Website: lowes
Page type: delivery-shipping
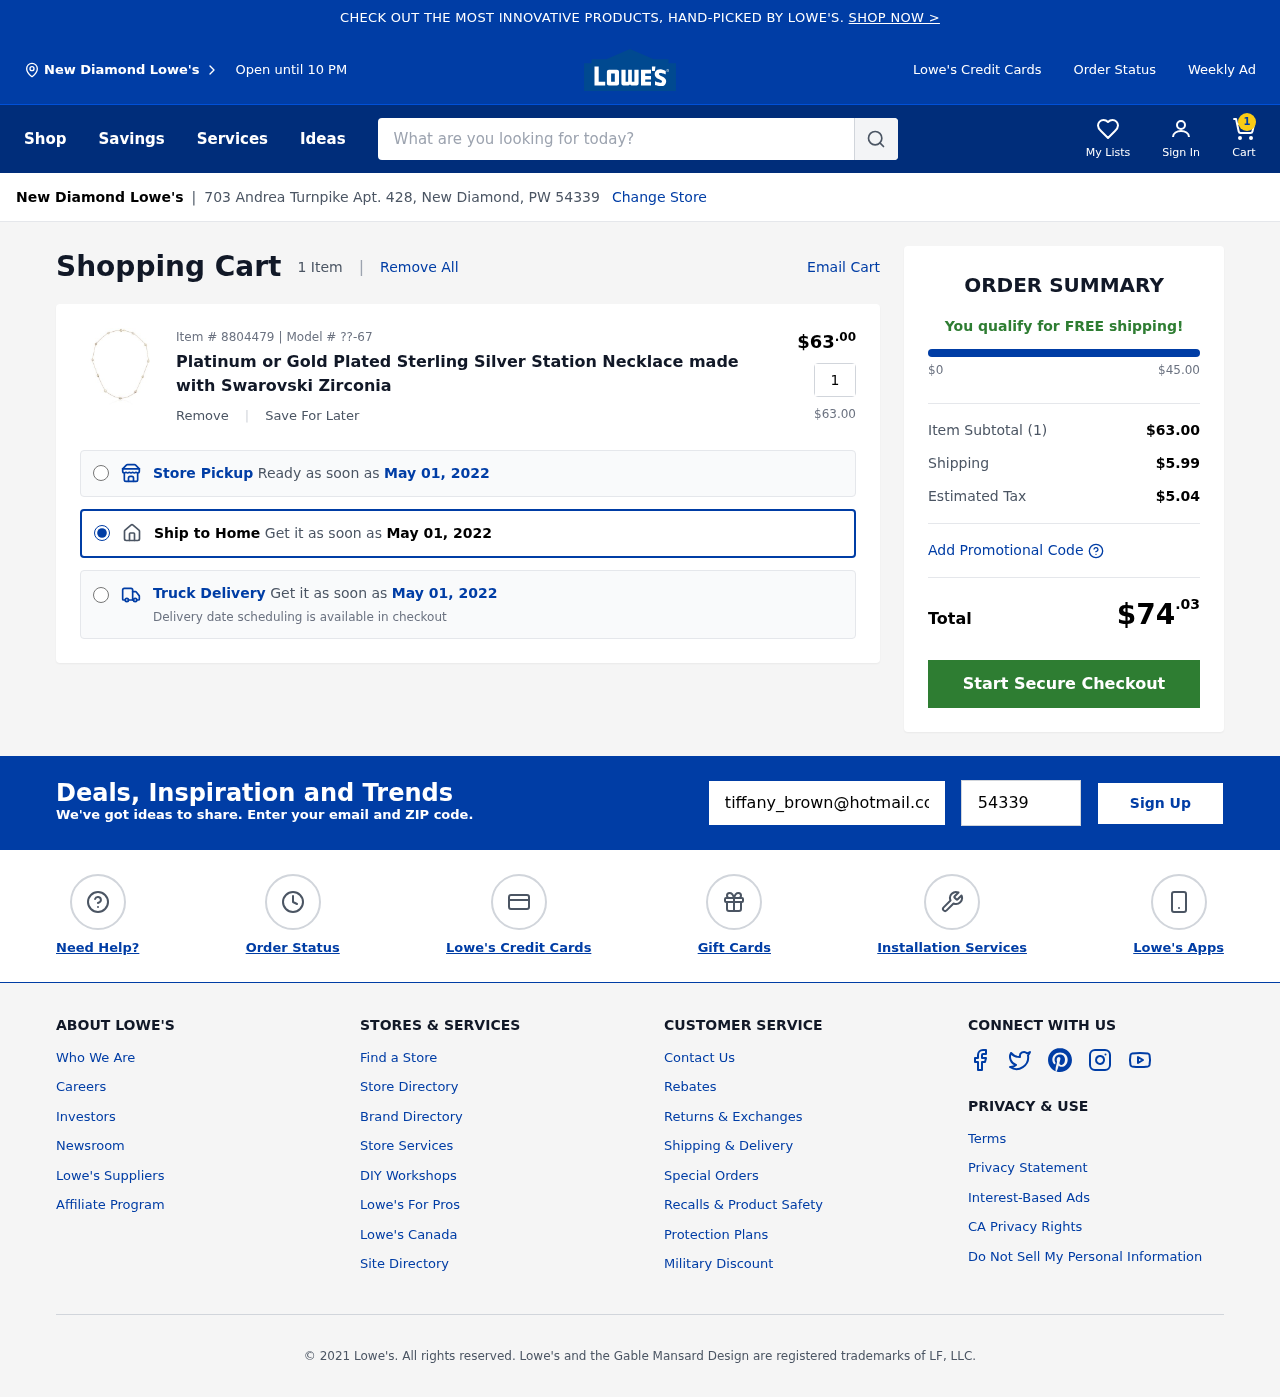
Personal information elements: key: PII_CITY
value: New Diamond
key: PII_EMAIL
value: tiffany_brown@hotmail.com
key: PII_POSTCODE
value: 54339
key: PII_STREET
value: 703 Andrea Turnpike Apt. 428
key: PII_CITY2
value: New Diamond
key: PII_CITY_STATE_ZIP
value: New Diamond, PW 54339
Product elements: key: PRODUCT1_NAME
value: Platinum or Gold Plated Sterling Silver Station Necklace made with Swarovski Zirconia
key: PRODUCT1_PRICE
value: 63
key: PRODUCT1_QUANTITY
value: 1
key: PRODUCT1_MODEL
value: ??-67
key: PRODUCT1_PRICE2
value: $63.00
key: PRODUCT1_ITEM_NUMBER
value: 8804479
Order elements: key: ORDER_NUM_ITEMS
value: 1
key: ORDER_DELIVERY_DATE
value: May 01, 2022
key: ORDER_DELIVERY_DATE2
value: May 01, 2022
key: ORDER_DELIVERY_DATE3
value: May 01, 2022
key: ORDER_SUBTOTAL
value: $63.00
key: ORDER_SHIPPING_COST
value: $5.99
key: ORDER_TAX
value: $5.04
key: ORDER_TOTAL
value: $74.03
Search elements: key: HEADER_SEARCH
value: What are you looking for today?